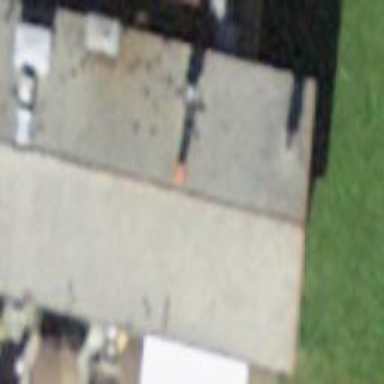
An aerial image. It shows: Hotel building.